Question: I have a page where I am utilizing both the "dropdown" and "tabs" features of boostrap. Here's what my code looks like
'''
<div class="dropdown" id="dropdown-tabs">
<a class="dropdown-toggle" data-toggle="dropdown" href="#">
Select an Option <span class="caret"></span>
</a>
<ul class="dropdown-menu">
<li class="active"><a href="#one" data-toggle="tab">Option 1</a></li>
<li><a href="#two" data-toggle="tab">Option 2</a></li>
<li><a href="#three" data-toggle="tab">Option 3</a></li>
</ul>
</div>
'''
and the accompanying javascript(using jQuery v1.10.2)
'''
$(function () {
$('#dropdown-tabs a').click(function (e) {
e.preventDefault();
$('a[href="' + $(this).attr('href') + '"]').tab('show');
$(this).parent().removeClass('active');
})
});
'''
Unfortunately, when a dropdown item is selected, the previously selected items do not "deselect" (i.e. the li style remains "active")
Here's what the problem looks like:

<URL>
I've been racking my brain over this very specific issue for about two hours now, scouring over google, stackoverflow, the boostrap documentation, and so on. Am I missing something really obvious here?
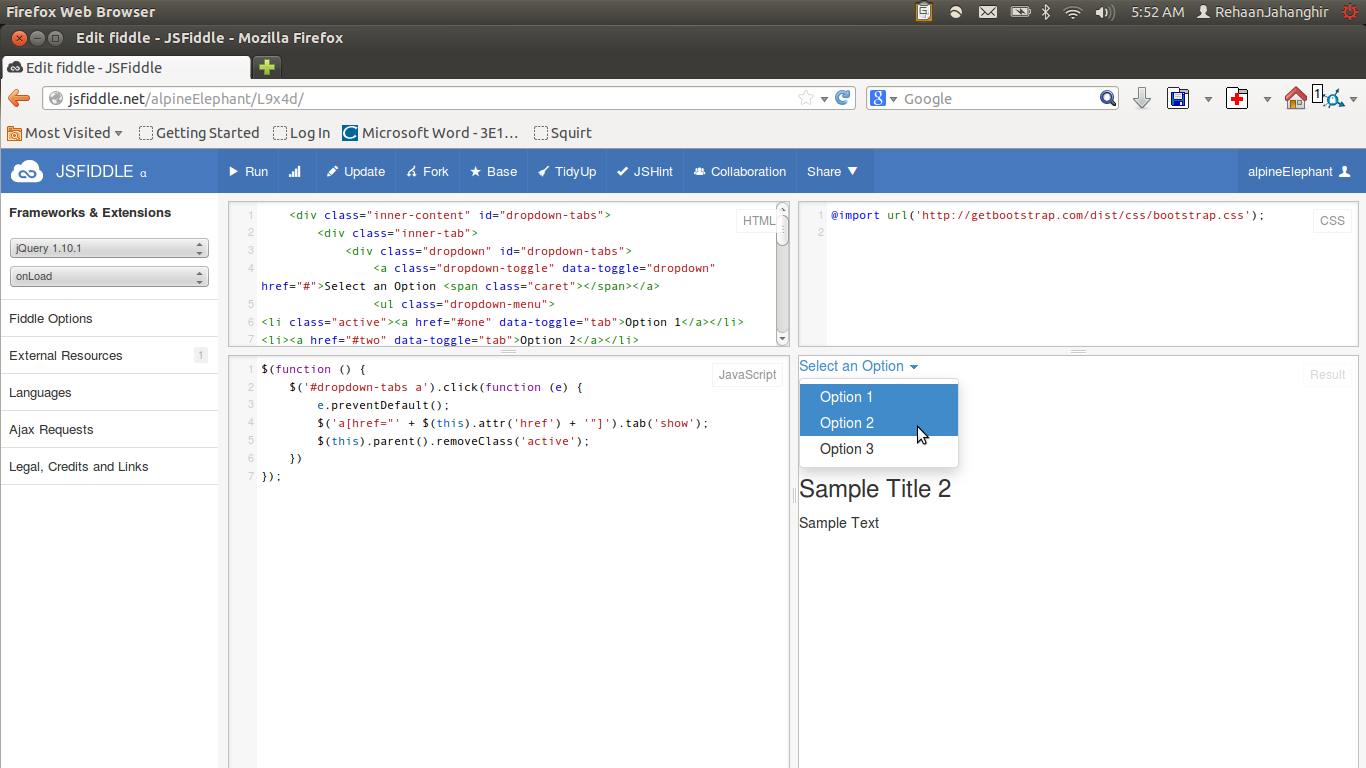
Answer: Add the following to your script:
'''
$('.dropdown-menu a').click(function (e) {
$('.active').removeClass('active');
});
'''
<URL>